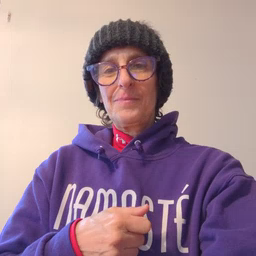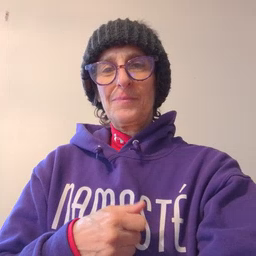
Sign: head